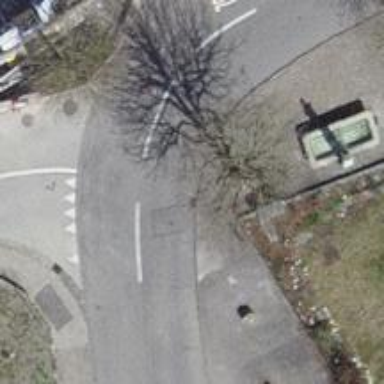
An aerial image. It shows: Residential road with sett surface.